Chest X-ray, PA view. Patient: 55 years old, sex F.
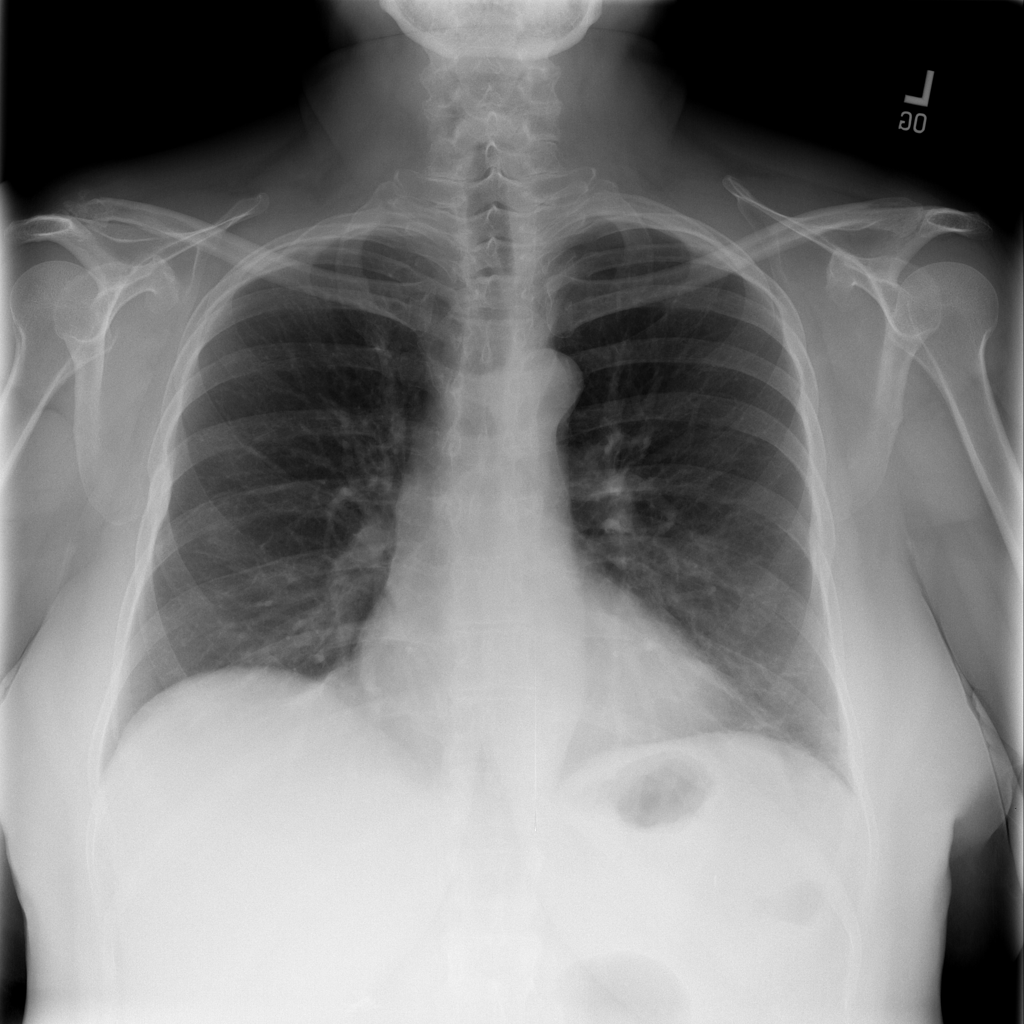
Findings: Infiltration